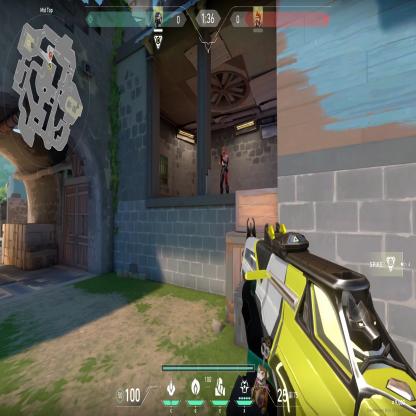
Label: enemy